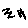
Label: zigzag